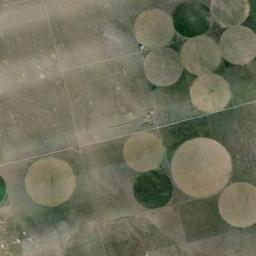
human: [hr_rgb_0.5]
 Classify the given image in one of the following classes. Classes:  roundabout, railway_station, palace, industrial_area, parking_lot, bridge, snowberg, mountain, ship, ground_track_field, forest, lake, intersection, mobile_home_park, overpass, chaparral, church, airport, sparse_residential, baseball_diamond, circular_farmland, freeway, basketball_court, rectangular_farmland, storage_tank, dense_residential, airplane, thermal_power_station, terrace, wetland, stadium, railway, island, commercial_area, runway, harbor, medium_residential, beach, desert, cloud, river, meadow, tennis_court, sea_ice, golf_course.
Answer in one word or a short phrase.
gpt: circular_farmland